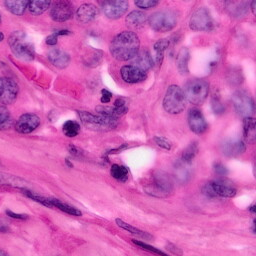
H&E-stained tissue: Pancreatic